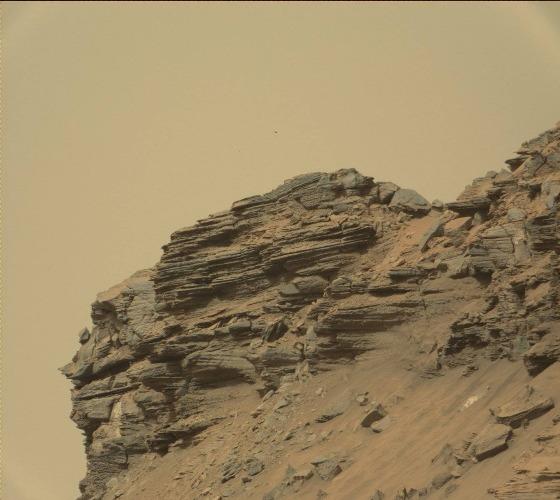
Terrain classes present: Bedrock, Gravel / Sand / Soil, Rock, Shadow, Sky / Distant Mountains